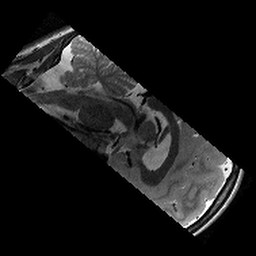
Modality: T2w
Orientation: sagittal
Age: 11
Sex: male
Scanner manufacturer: siemens
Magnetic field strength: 3 T
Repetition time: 9.23 s
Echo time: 0.067 s